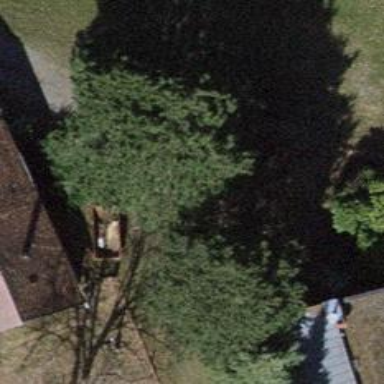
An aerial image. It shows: Single tag "natural: tree."